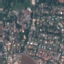
Label: Residential